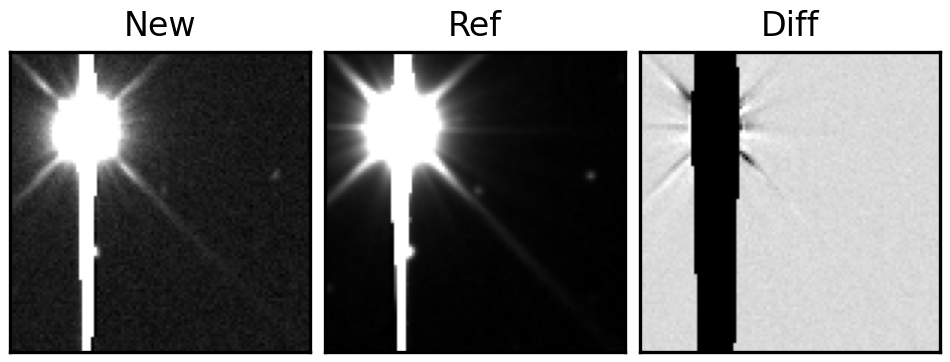
Label: bogus